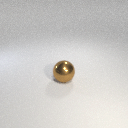
large brown metal sphere